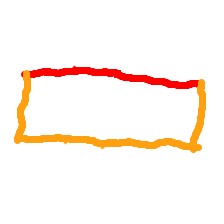
Shape: rectangle